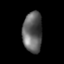
Tissue: lung
Cell type: Epithelial cells
Senescence score: 0.2108
Nuclear area (px): 771
Mean DAPI intensity: 95.969